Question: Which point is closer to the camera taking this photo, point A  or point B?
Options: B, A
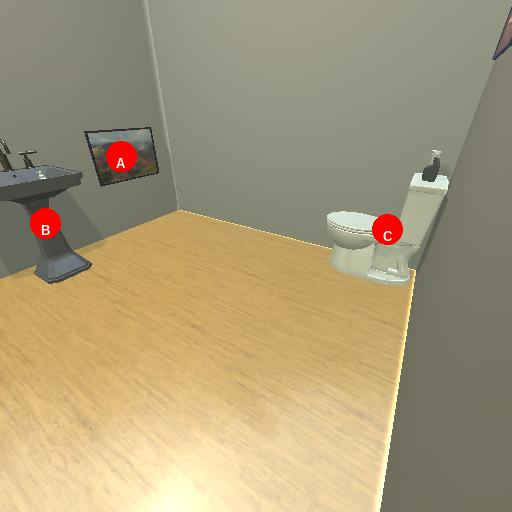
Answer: B